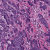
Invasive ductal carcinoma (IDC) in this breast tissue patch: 1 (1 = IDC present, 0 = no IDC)